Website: ulta-beauty
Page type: customer-info-address
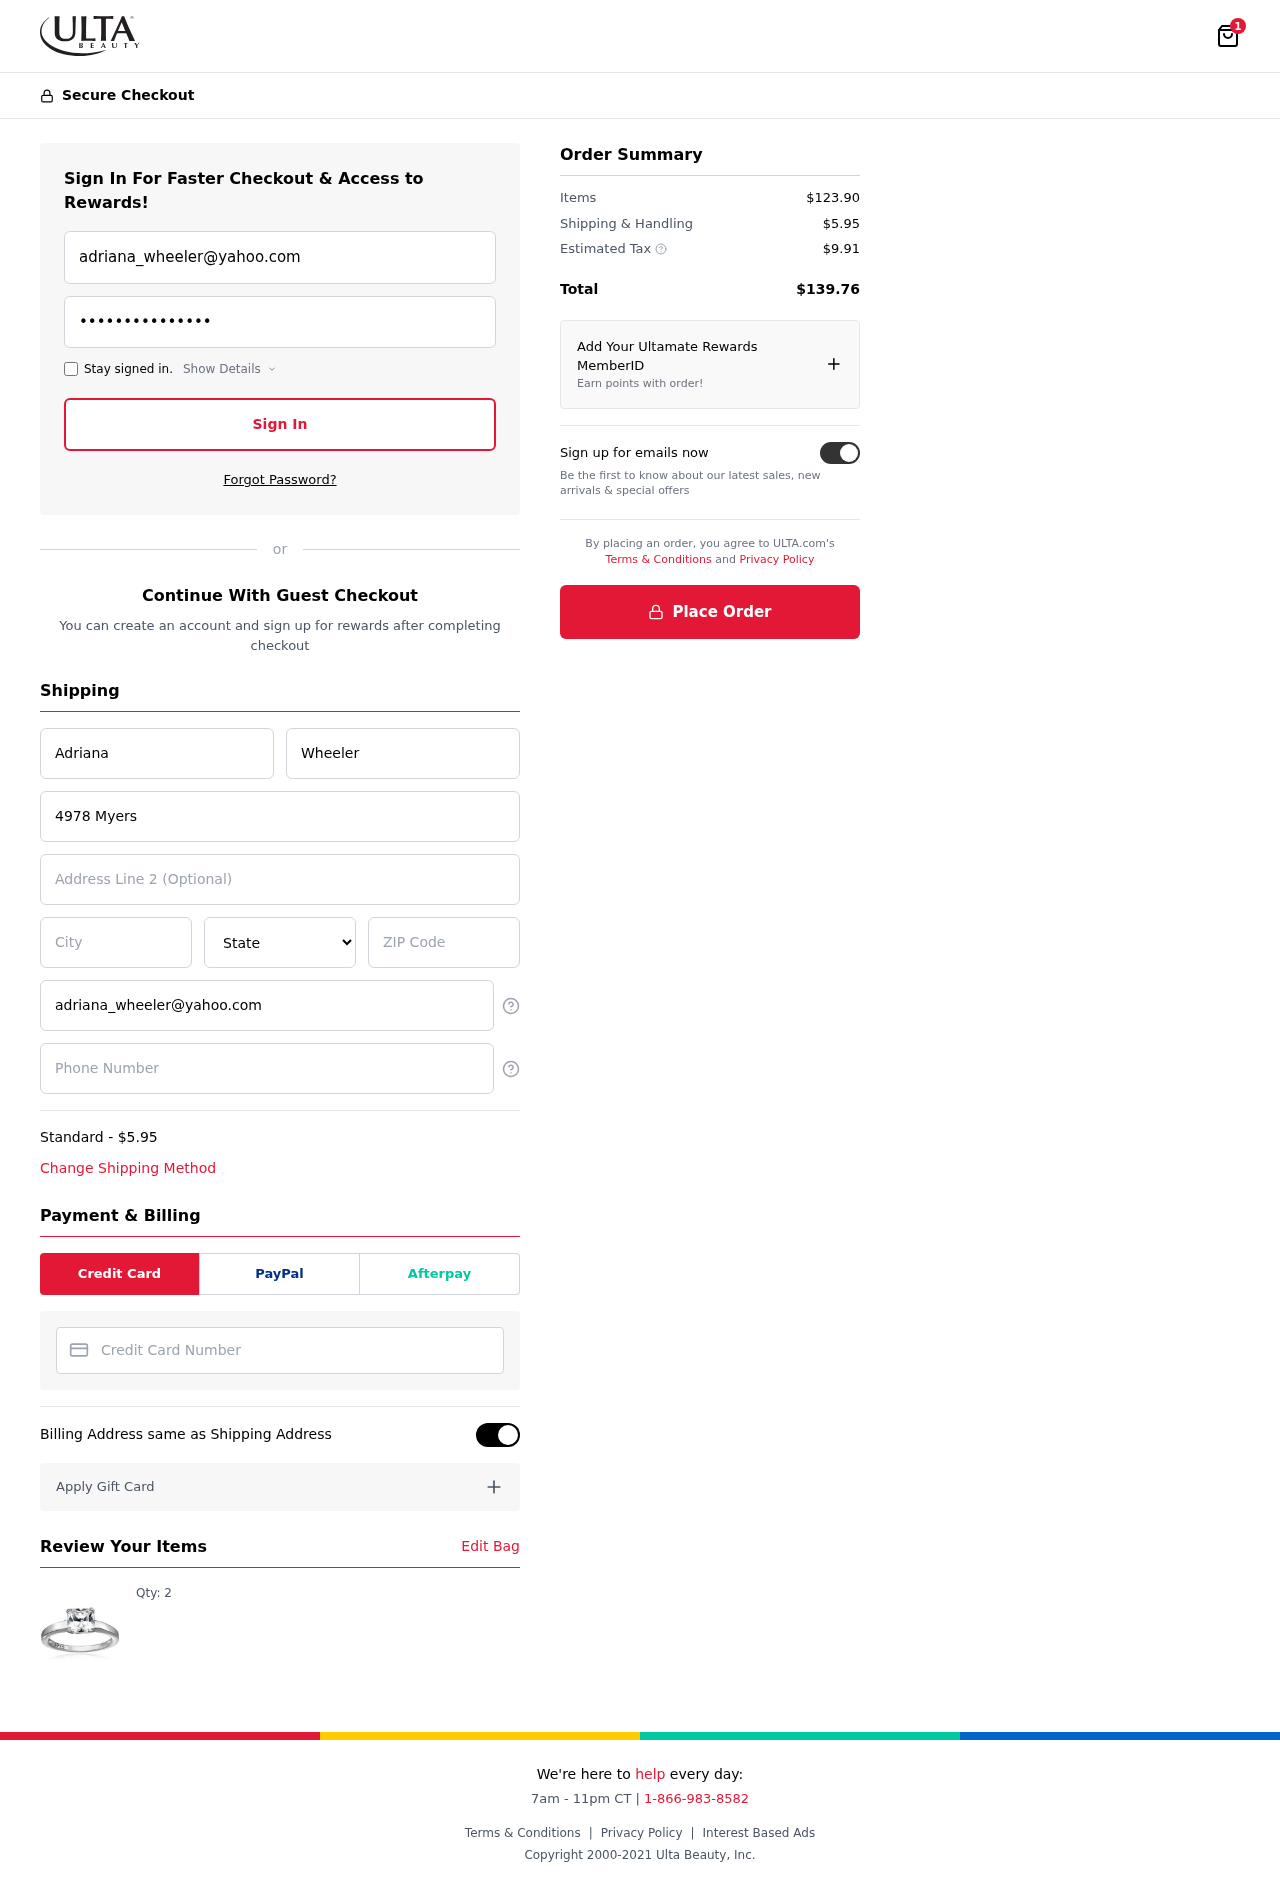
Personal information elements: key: PII_CARD_NUMBER
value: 2283 6262 2331 5728
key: PII_CITY
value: Walkerland
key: PII_EMAIL
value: adriana_wheeler@yahoo.com
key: PII_FIRSTNAME
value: Adriana
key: PII_LASTNAME
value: Wheeler
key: PII_PHONE
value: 5384971424
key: PII_POSTCODE
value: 14299
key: PII_STATE
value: Nebraska
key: PII_STREET
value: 4978 Myers Divide Apt. 356
Product elements: key: PRODUCT1_QUANTITY
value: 2
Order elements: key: ORDER_NUM_ITEMS
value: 1
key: ORDER_SHIPPING_COST
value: $5.95
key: ORDER_ITEMS_TOTAL
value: $123.90
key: ORDER_SHIPPING_COST2
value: $5.95
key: ORDER_TAX
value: $9.91
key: ORDER_TOTAL
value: $139.76